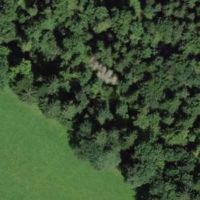
EUNIS habitat code: 44
Species observed at this site:
Aegopodium podagraria